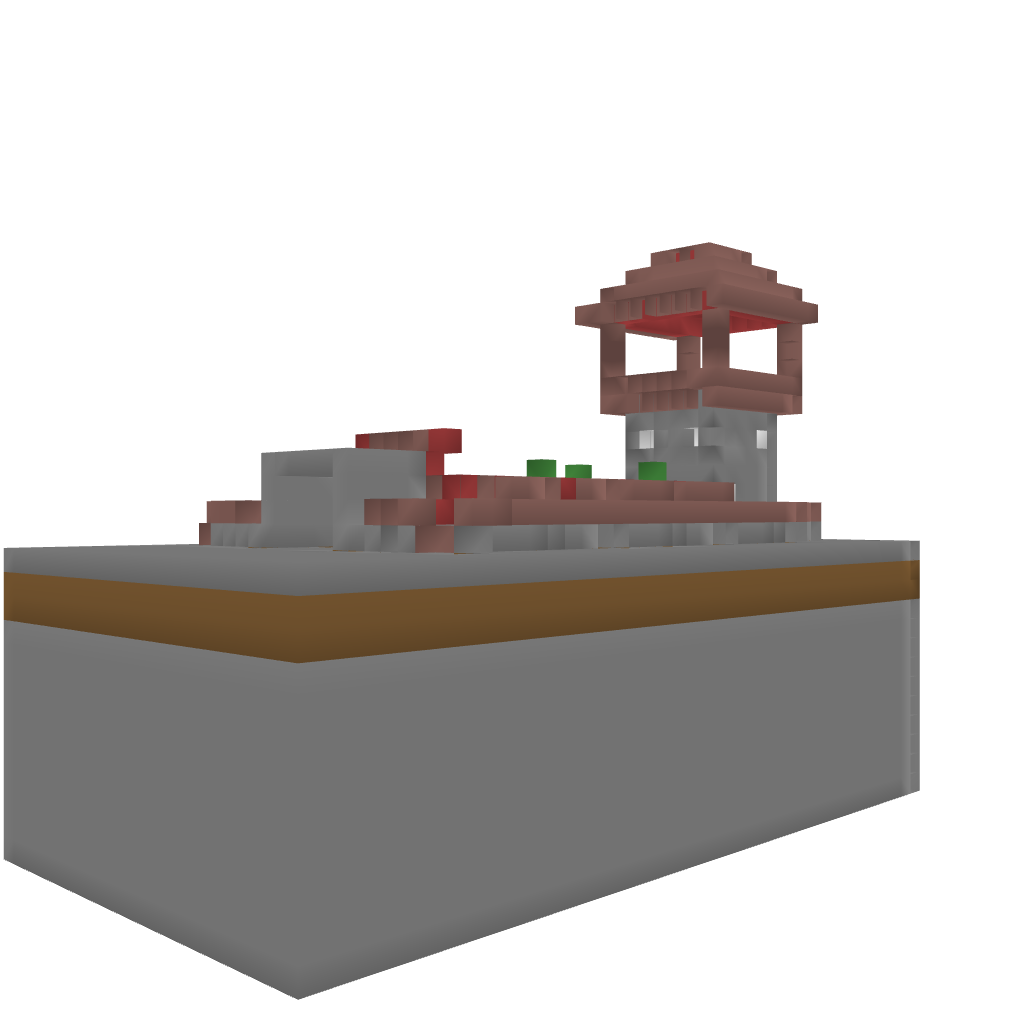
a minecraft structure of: Raptor cage a lot of earth good quality